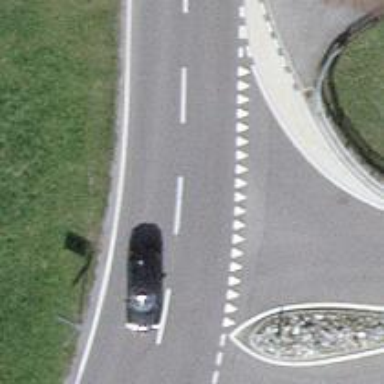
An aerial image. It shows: Road with "give way" sign.